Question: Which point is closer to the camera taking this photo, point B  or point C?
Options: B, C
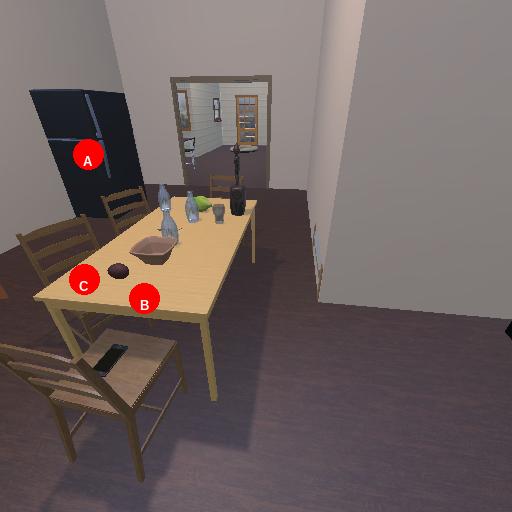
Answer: B